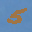
Label: 5